Question: Table structure with a clustered unique index on empno.
'''
CREATE TABLE [dbo].[EMP](
[EMPNO] [int] NOT NULL,
<URL> NULL,
<URL> NULL,
[MGR] [int] NULL,
[HIREDATE] [datetime] NULL,
[SAL] [int] NULL,
[COMM] [int] NULL,
[DEPTNO] [int] NULL
) ON [PRIMARY]
'''
Query
'''
SELECT sal,sum(sal) over(PARTITION BY empno)
FROM emp
'''
Query Plan

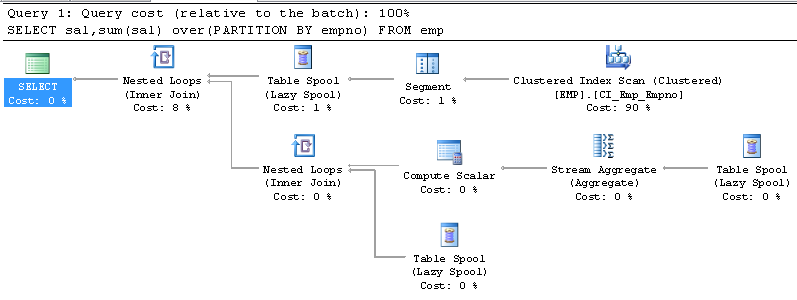
Answer: Plans with windowed aggregates normally use a common sub expression spool. A good write up of this type of plan is here <URL>
Suppose the table has the following rows
'''
CREATE TABLE [dbo].[EMP](
[EMPNO] [int] NOT NULL,
[SAL] [int] NULL)
INSERT INTO [dbo].[EMP]
VALUES (1,1),
(1,2),
(1,3),
(1,4),
(2,1),
(2,2)
'''
It has 6 rows in total with 2 distinct 'EMPNO' values. The actual execution plan showing the actual number of rows emitted is below.

The segment iterator at the top of the plan adds a flag to the rows that pass through it indicating when it is the start of a new partition (i.e. the 'empno' has changed).
The spool to its immediate left (primary spool) gets a row at a time from the segment iterator and inserts it into a work table in tempdb. Once it gets the flag saying that a new group has started it returns a row to the top input of the nested loops operator.
This causes the stream aggregate to be invoked over the rows in the work table (secondary spool in the plan), the 'SUM([SAL])' is computed then this value is joined back with the rows in the work table (the third spool operator in the plan) before the work table is truncated ready for the new group.
The primary segment spool emits a dummy row in order to get the final group processed which is why the actual number of rows emitted is shown as 3 (number of groups plus one)